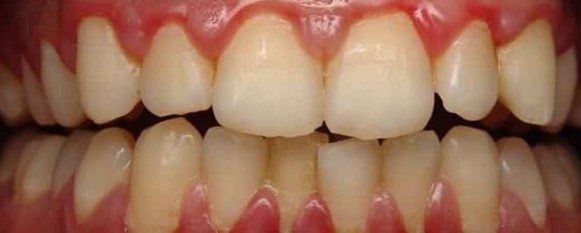
Condition: Gingivitis